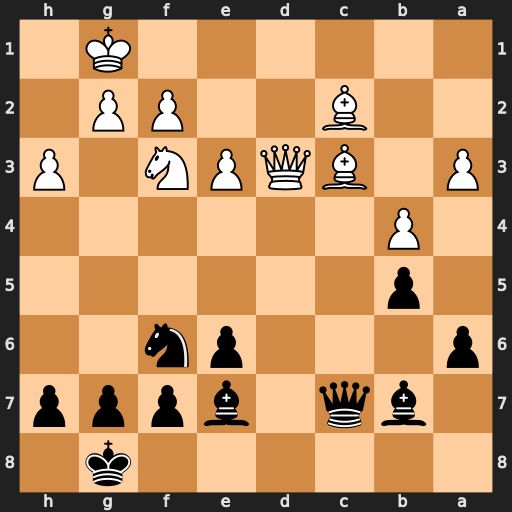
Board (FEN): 6k1/1bq1bppp/p3pn2/1p6/1P6/P1BQPN1P/2B2PP1/6K1
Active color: b
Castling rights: -
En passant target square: -
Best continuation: Be4 Qd2 Bxc2